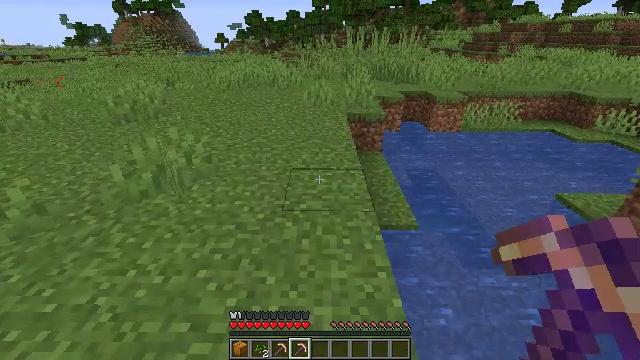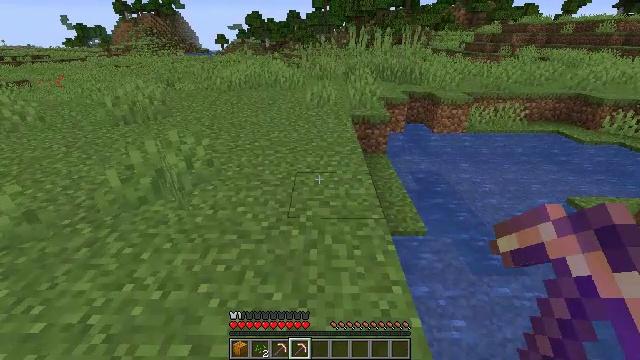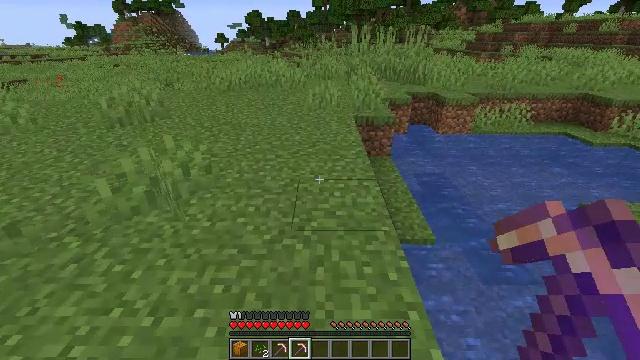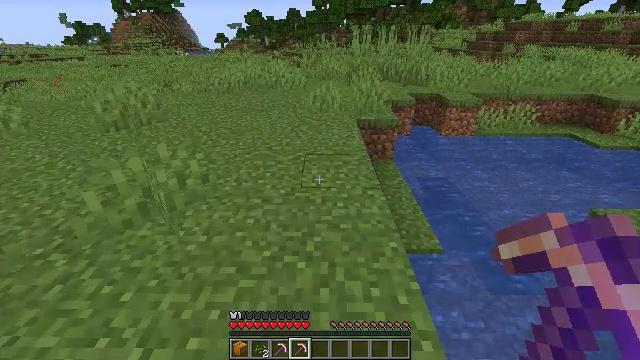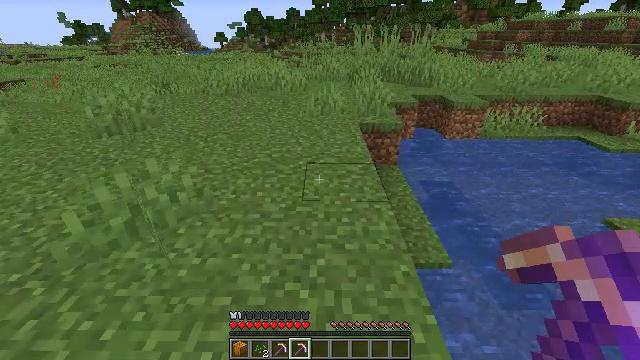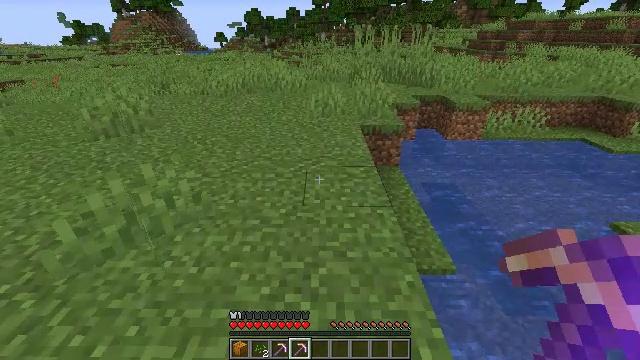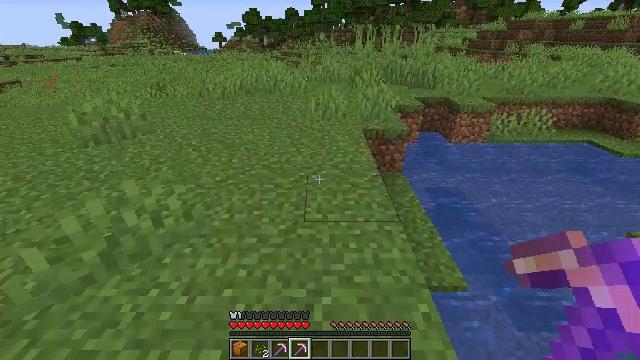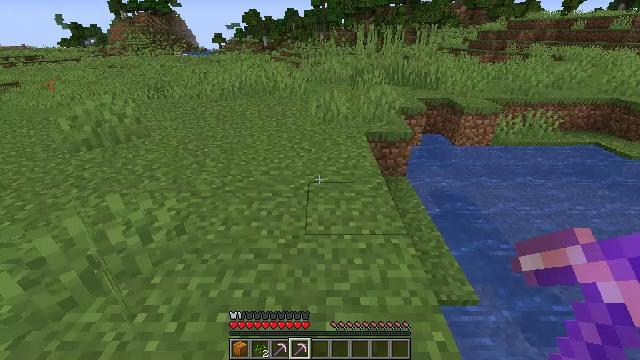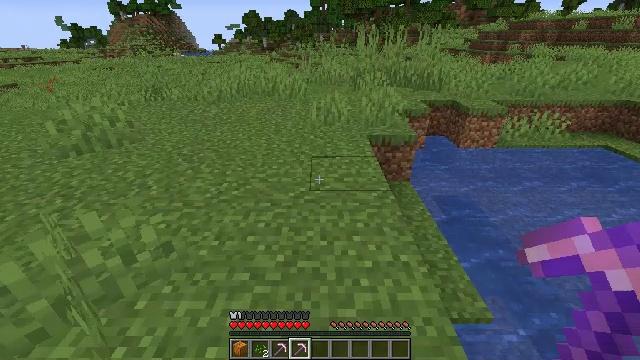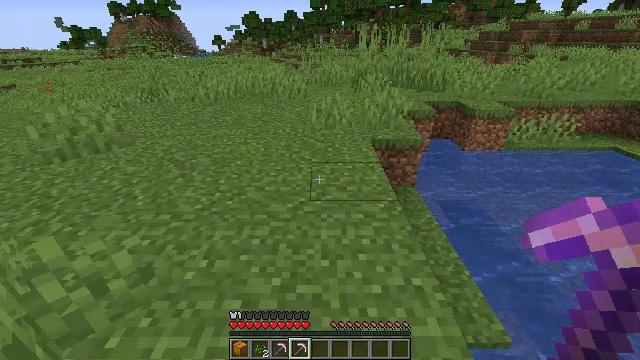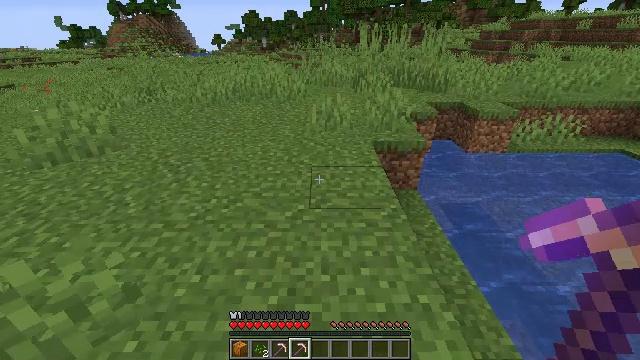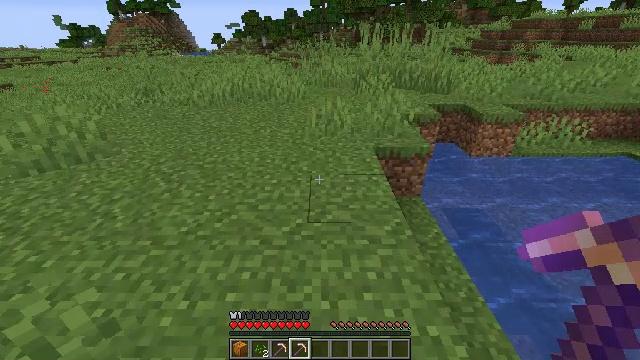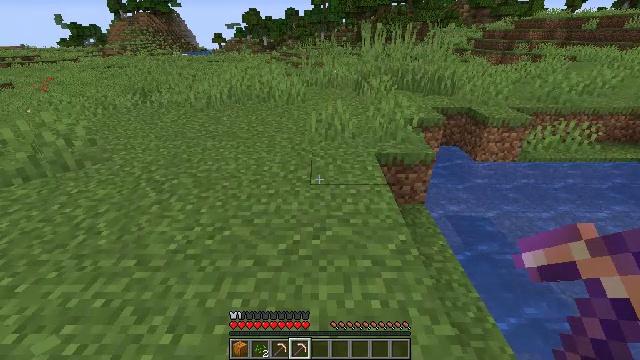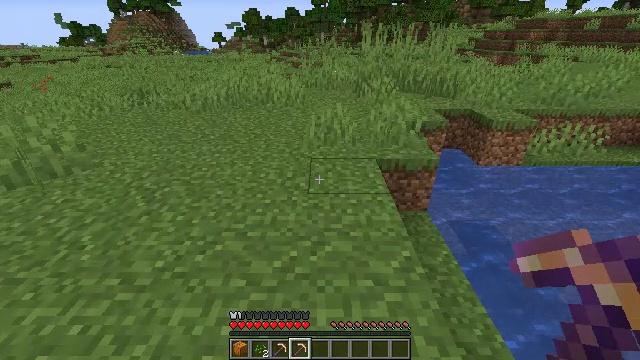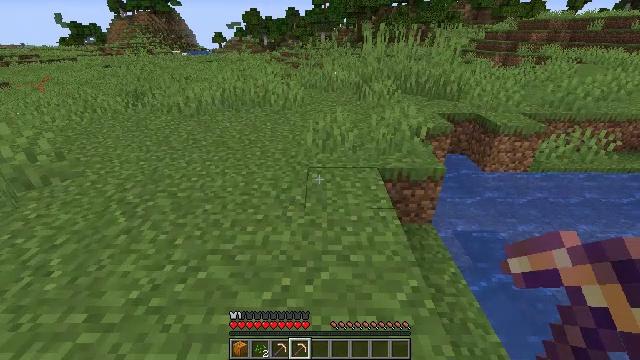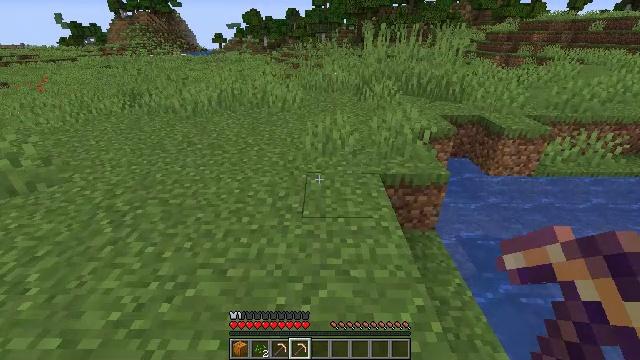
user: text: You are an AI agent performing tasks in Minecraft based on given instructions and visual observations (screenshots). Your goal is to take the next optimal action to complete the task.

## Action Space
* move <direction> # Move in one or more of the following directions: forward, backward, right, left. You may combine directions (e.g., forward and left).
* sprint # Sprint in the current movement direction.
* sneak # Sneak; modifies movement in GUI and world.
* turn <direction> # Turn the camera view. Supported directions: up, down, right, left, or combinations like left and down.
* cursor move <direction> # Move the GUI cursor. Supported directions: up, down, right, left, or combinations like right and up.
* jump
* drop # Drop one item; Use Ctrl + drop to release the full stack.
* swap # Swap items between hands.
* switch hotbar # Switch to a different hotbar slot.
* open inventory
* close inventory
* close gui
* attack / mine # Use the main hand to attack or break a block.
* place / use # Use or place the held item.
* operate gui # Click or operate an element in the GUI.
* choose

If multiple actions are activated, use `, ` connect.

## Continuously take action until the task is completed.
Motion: motion action
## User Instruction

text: Harvest grass block to clear the area.
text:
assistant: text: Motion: move forward
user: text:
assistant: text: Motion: move forward
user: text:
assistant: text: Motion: move forward
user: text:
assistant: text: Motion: move forward
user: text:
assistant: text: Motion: move forward
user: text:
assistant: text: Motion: move forward
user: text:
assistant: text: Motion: move forward
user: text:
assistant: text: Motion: move forward
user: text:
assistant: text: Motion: move forward
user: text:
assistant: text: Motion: move forward
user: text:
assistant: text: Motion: move forward
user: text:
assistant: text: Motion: move forward
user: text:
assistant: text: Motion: move forward
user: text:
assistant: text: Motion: move forward
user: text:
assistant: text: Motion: move forward
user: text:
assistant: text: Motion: move forward
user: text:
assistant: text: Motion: move forward
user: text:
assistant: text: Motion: move forward
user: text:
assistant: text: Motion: move forward
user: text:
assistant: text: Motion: move forward, turn left
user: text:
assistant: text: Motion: move forward, turn left
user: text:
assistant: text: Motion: move forward, turn left
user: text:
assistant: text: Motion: move forward, turn left
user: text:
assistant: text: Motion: move forward
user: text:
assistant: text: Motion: move forward
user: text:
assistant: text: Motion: move forward
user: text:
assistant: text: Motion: move forward
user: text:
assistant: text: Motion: move forward
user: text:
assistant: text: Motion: move forward
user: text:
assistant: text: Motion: move forward